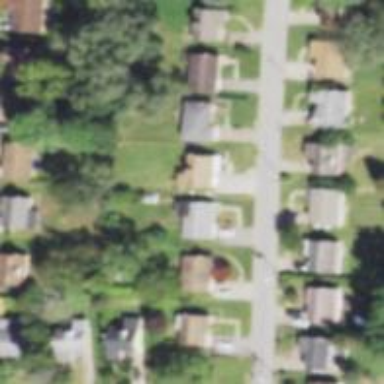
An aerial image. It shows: Driveway.